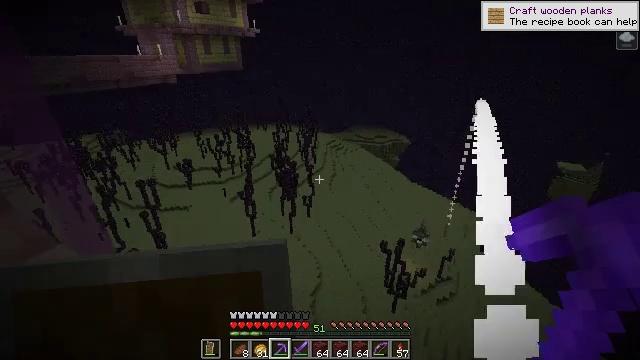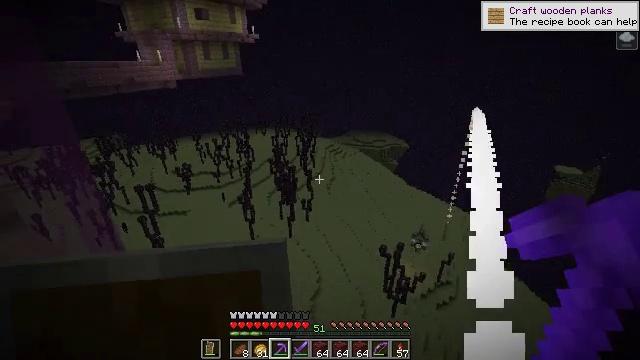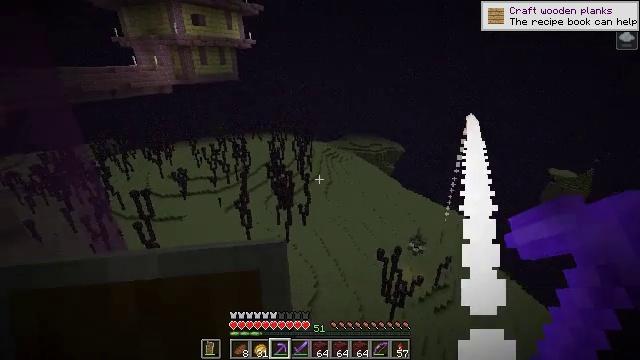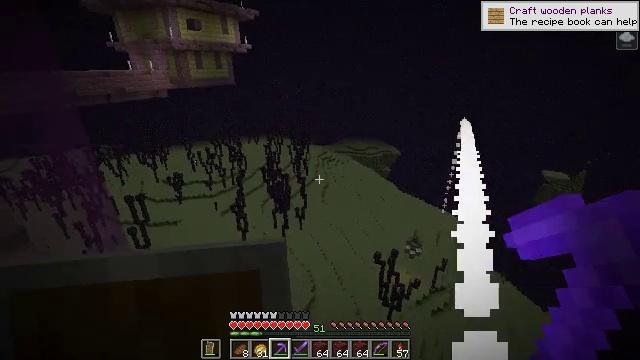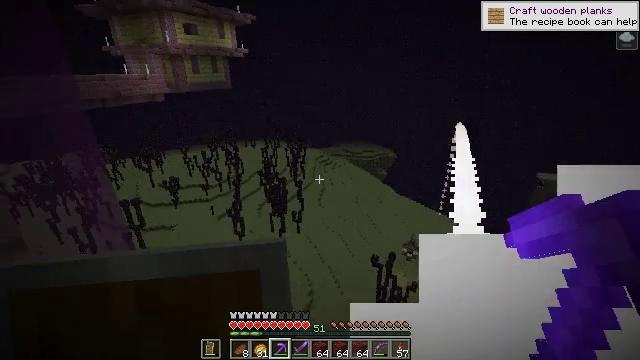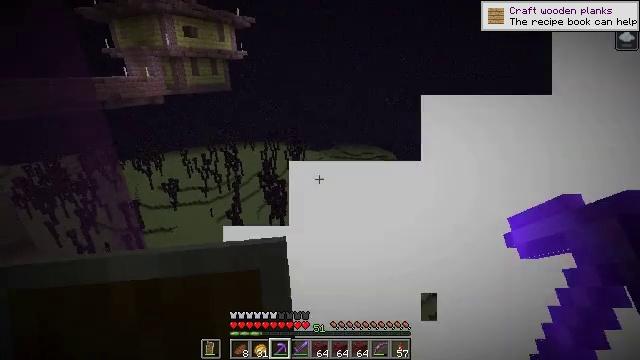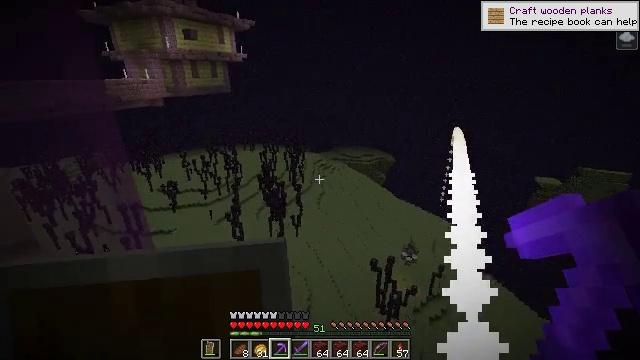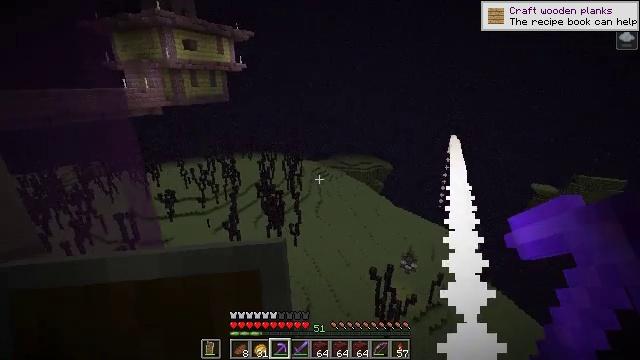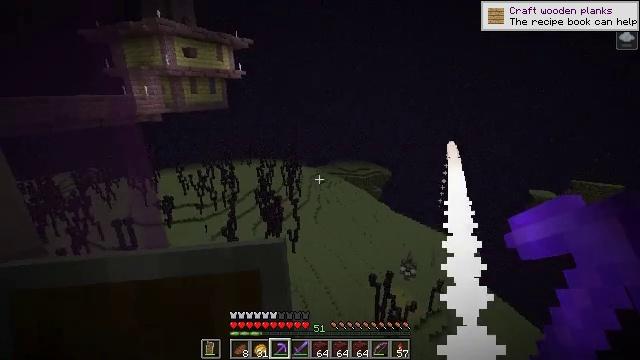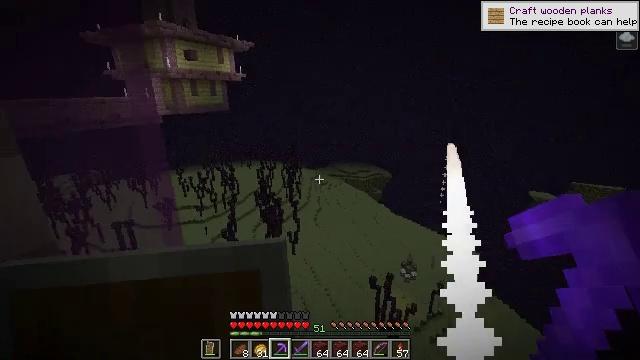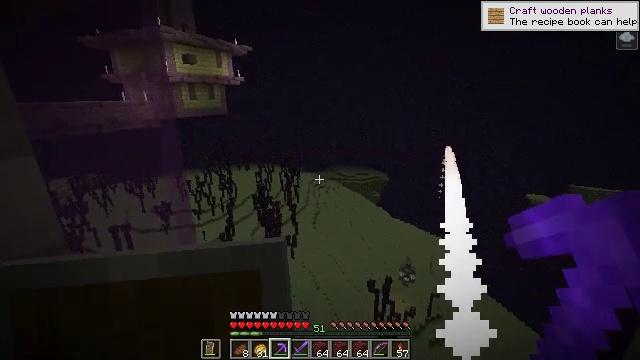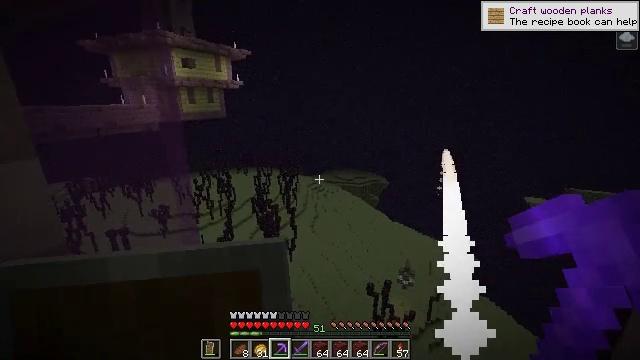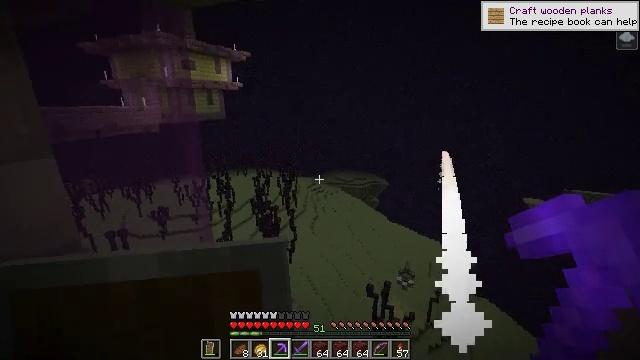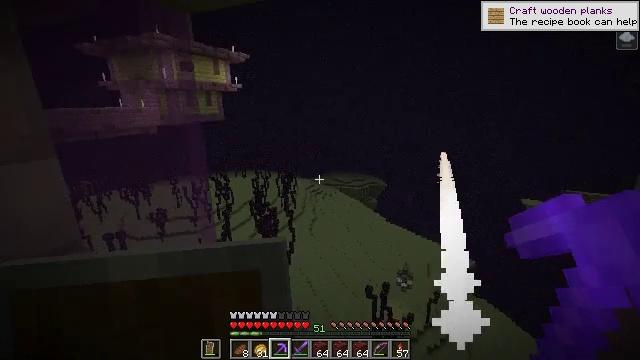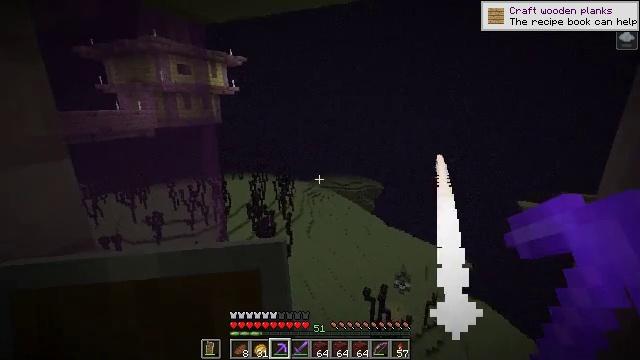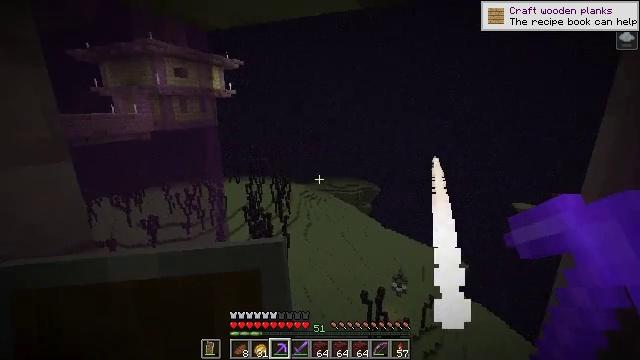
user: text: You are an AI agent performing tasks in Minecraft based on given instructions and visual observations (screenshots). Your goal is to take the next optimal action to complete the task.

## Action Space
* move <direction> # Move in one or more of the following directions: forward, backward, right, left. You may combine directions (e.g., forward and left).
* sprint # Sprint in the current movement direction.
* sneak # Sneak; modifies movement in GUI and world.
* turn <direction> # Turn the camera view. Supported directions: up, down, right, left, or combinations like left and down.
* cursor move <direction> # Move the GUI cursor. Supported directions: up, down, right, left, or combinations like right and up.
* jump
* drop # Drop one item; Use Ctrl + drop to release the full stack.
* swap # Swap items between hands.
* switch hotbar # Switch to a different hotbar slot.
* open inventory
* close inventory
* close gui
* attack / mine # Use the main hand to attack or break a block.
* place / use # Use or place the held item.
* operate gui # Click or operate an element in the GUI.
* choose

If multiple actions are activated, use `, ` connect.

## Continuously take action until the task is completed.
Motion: motion action
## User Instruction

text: Attack the purpur block to obtain it.
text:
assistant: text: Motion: move back, sneak
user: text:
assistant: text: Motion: move back, sneak
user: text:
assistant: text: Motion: move back, sneak
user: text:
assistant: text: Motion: move back, sneak
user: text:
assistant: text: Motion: move back, sneak
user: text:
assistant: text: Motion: move back, sneak
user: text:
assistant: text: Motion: move back, sneak, turn up
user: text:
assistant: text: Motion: move back, sneak, turn up
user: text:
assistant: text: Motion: move back, sneak
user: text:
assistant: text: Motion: move back, sneak
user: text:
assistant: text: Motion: move back, sneak
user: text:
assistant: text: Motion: move back, sneak
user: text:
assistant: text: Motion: move back, sneak
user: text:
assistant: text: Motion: move back, sneak
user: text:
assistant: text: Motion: move back, sneak
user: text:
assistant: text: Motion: move back, sneak, turn down
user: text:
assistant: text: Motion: move back, sneak, turn down
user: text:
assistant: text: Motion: move back, sneak
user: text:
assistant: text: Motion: move back, sneak, turn up
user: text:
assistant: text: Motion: move back, sneak
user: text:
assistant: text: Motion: move back, sneak
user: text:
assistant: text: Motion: move back, sneak
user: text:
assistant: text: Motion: move back, sneak
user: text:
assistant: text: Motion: move back, sneak
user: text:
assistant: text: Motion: sneak
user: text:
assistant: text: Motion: sneak
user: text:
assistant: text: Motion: sneak, turn down
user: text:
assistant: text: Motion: sneak, turn down
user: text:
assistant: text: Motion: sneak, turn down
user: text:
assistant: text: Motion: sneak, turn down